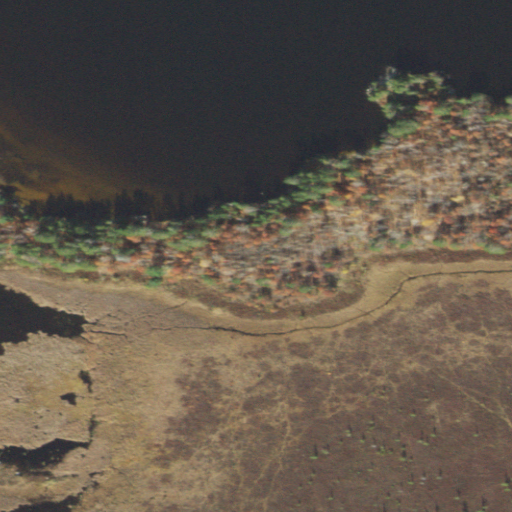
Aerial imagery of island in Minnesota named Diamond Island containing open water, herbaceous wetlands, woody wetlands, mixed forest, grassland, and deciduous forest